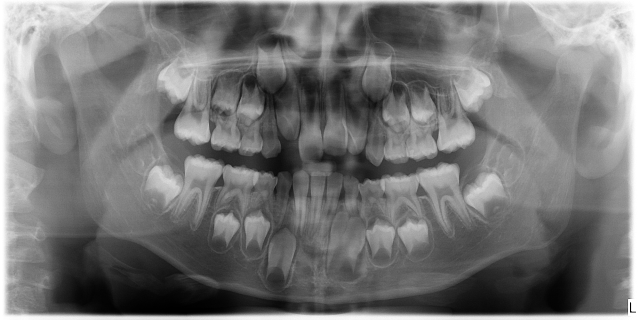
child